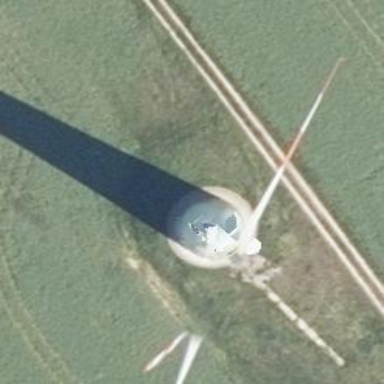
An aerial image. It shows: Wind generator using horizontal axis wind turbines.